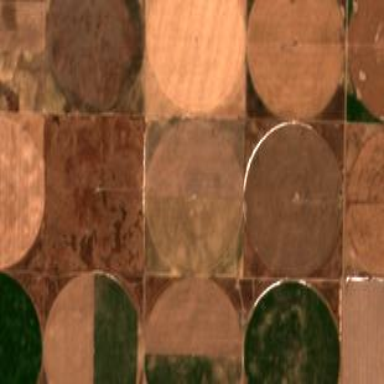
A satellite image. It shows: Farmland with pivot irrigation system.